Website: home-depot
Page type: review-order
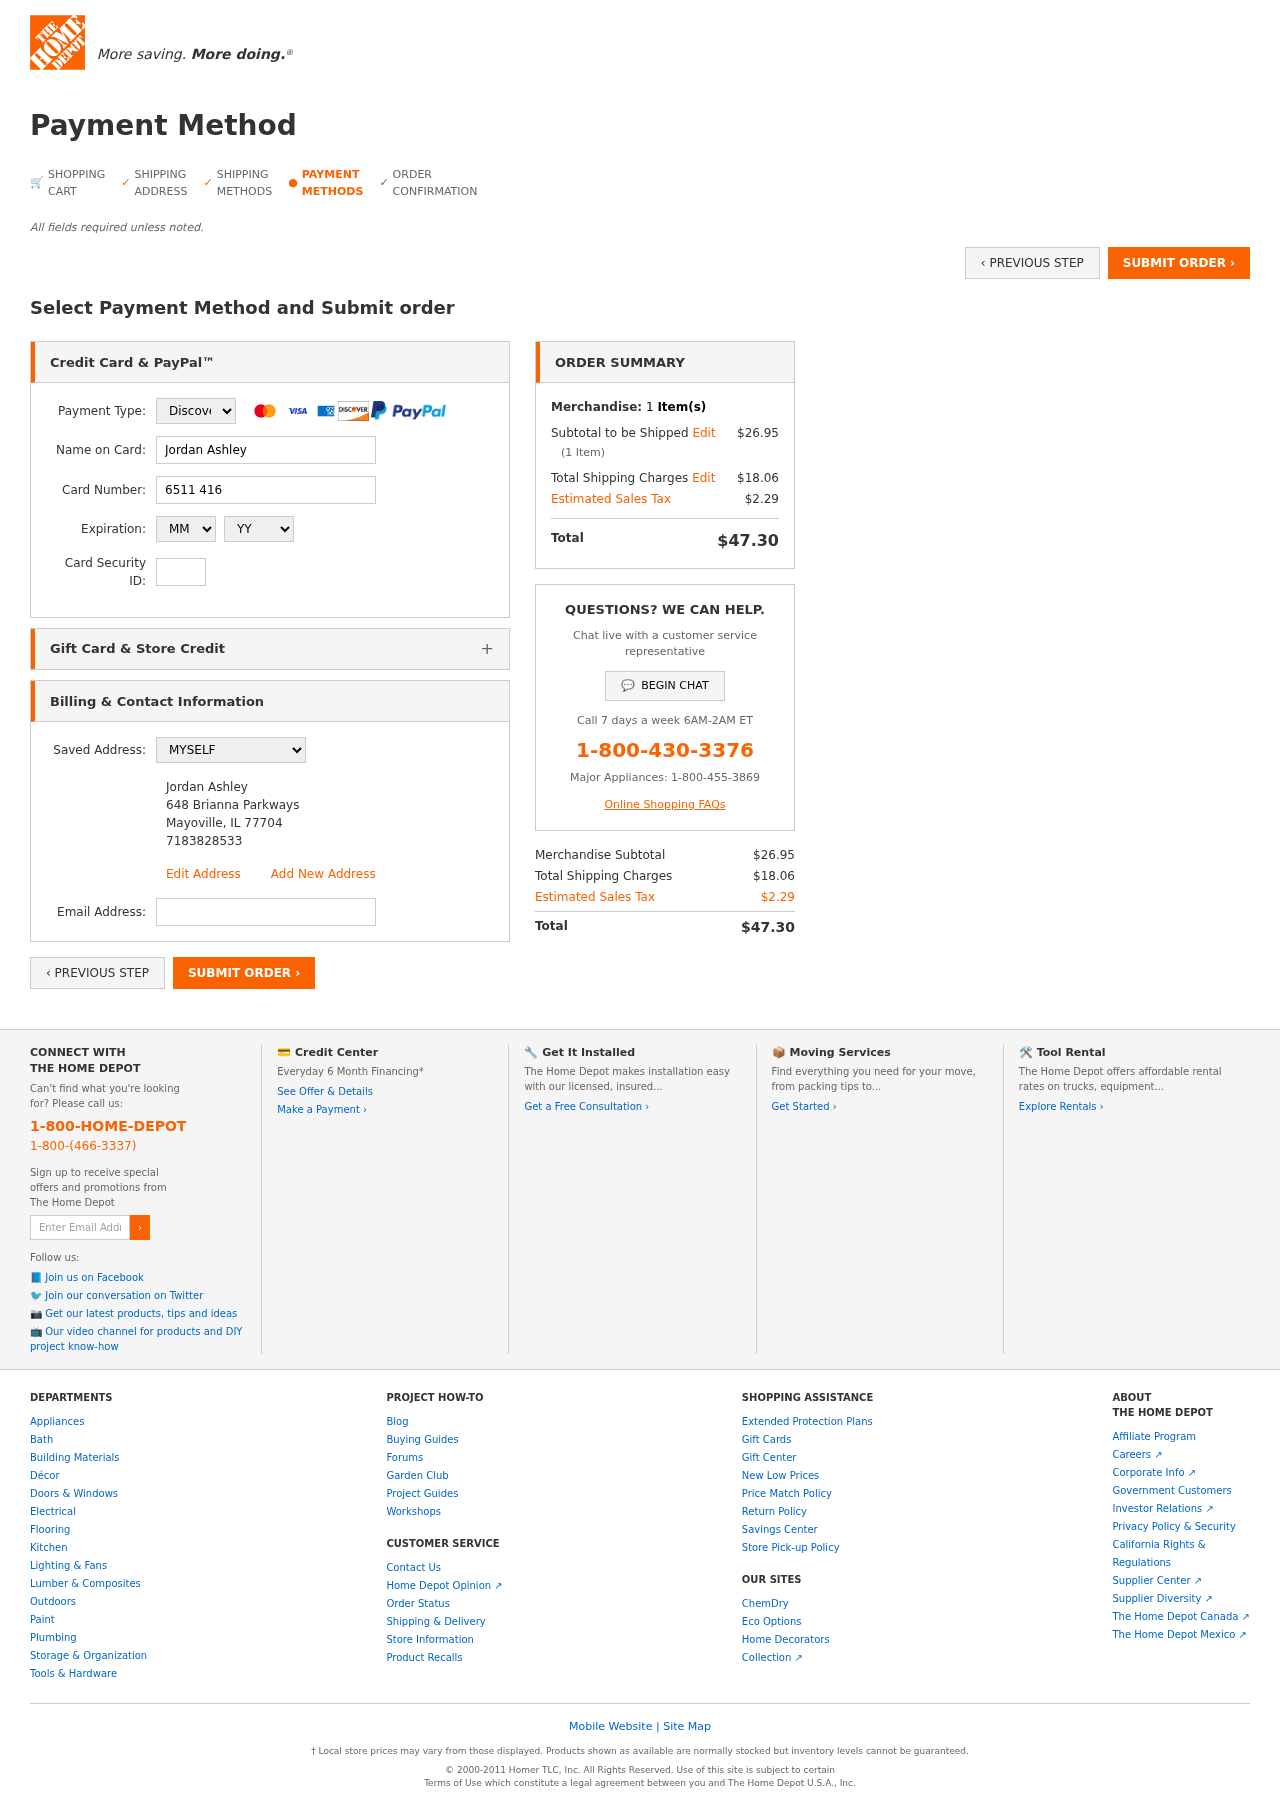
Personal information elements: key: PII_CARD_CVV
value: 145
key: PII_CARD_EXPIRY_MONTH
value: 04
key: PII_CARD_EXPIRY_YEAR
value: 30
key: PII_CARD_NUMBER
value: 6511 4163 5557 8847
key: PII_CARD_TYPE
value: Discover
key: PII_EMAIL
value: jordan.ashley@yahoo.com
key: PII_FULLNAME
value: Jordan Ashley
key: PII_FULLNAME2
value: Jordan Ashley
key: PII_STREET2
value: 648 Brianna Parkways
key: PII_CITY2
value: Mayoville
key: PII_STATE_ABBR2
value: IL
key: PII_POSTCODE2
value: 77704
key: PII_PHONE2
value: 7183828533
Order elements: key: ORDER_NUM_ITEMS
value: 1
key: ORDER_SUBTOTAL
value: $26.95
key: ORDER_NUM_ITEMS2
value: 1
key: ORDER_SHIPPING_COST
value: $18.06
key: ORDER_TAX
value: $2.29
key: ORDER_TOTAL
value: $47.30
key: ORDER_SUBTOTAL2
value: $26.95
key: ORDER_SHIPPING_COST2
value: $18.06
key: ORDER_TAX2
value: $2.29
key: ORDER_TOTAL2
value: $47.30